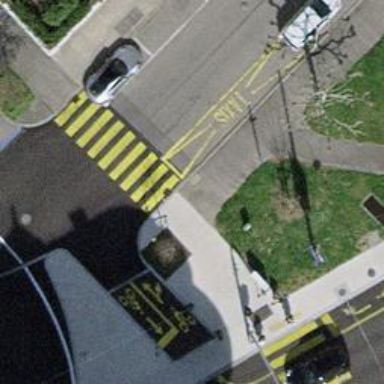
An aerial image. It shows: Kerb barrier.